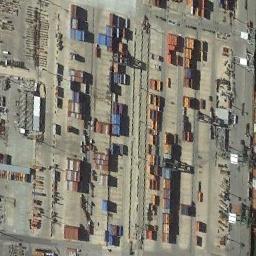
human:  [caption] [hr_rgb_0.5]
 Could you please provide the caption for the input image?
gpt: There are many houses of different shapes and sizes in the industrial zone .

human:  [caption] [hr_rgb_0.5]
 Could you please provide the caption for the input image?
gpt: The industrial area has lots of industrial equipment and small buildings of different colors .

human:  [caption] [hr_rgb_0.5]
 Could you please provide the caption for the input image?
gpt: The roofs of industrial buildings are mostly blue .

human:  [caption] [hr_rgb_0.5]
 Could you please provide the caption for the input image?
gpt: In an industrial area there are several neatly planned parking lots, With containers and different items, And lifting equipment .

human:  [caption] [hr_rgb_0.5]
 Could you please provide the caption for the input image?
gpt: There are many containers of different colors on the industrial area .